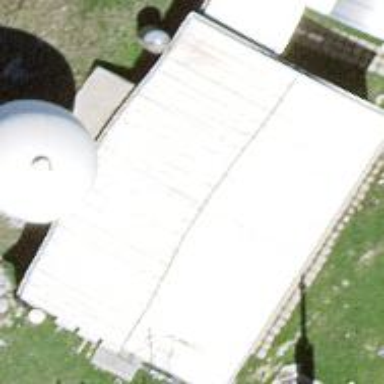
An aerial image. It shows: Service building.